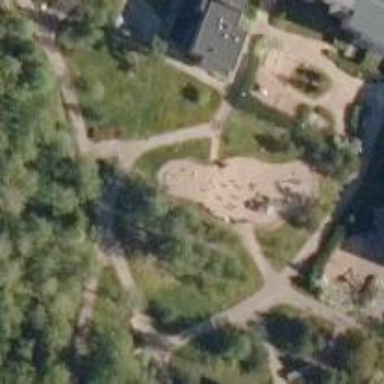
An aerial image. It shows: Park.